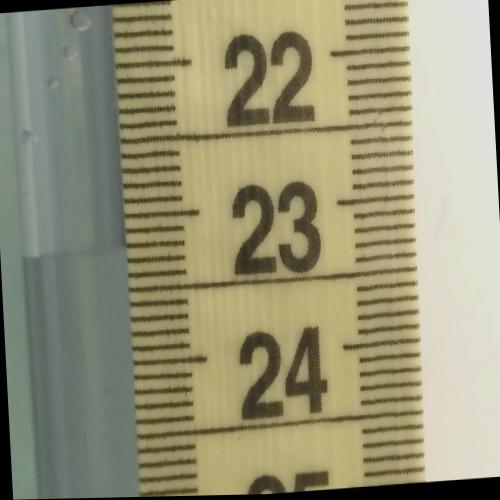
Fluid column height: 23.2 cm